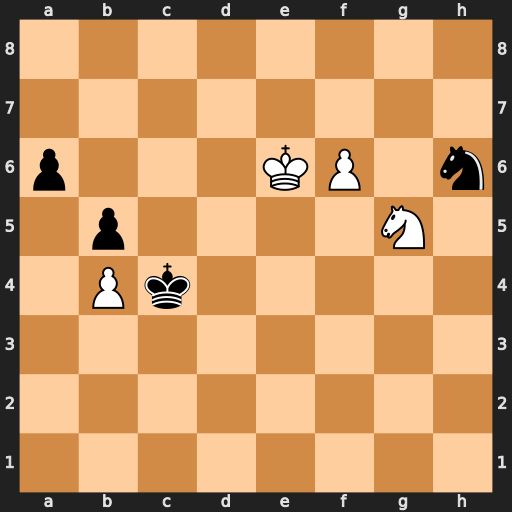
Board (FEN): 8/8/p3KP1n/1p4N1/1Pk5/8/8/8
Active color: w
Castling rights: -
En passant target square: -
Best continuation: Nf7 Nxf7 Kxf7